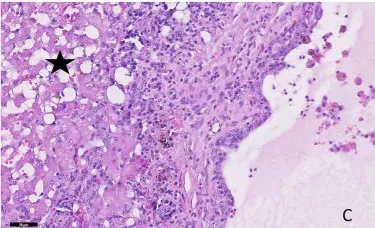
Photomicrographs of the hepatic biliary ductal hamartoma in a 12-year-old cat. (C) Moderate hepatocellular vacuolar degeneration, lymphoplasmacytic infiltrate, and fibrous tissue are present between the components of the hamartoma (star), H&E stain, bar = 50 mum.
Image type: pathology (h&e)